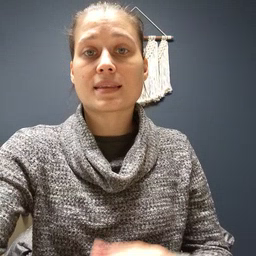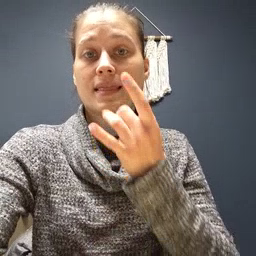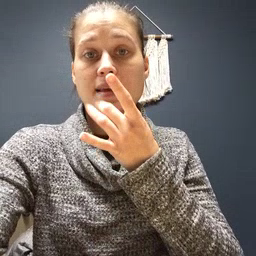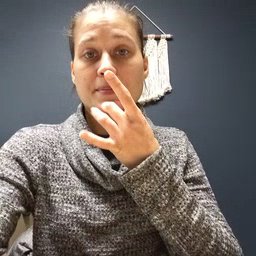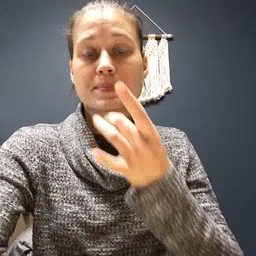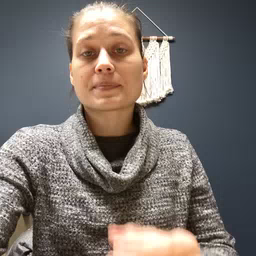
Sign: lamp